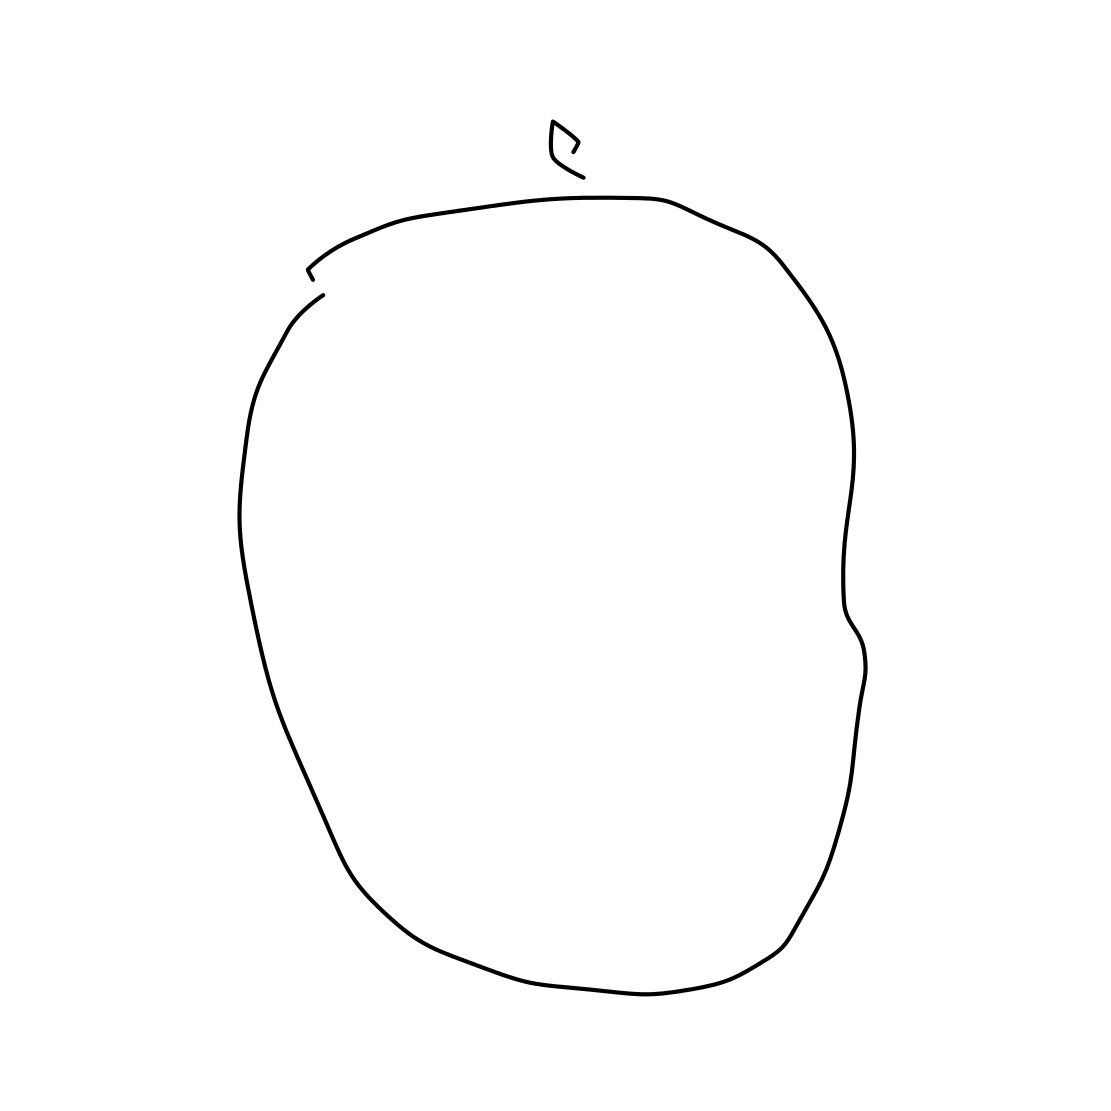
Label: tomato